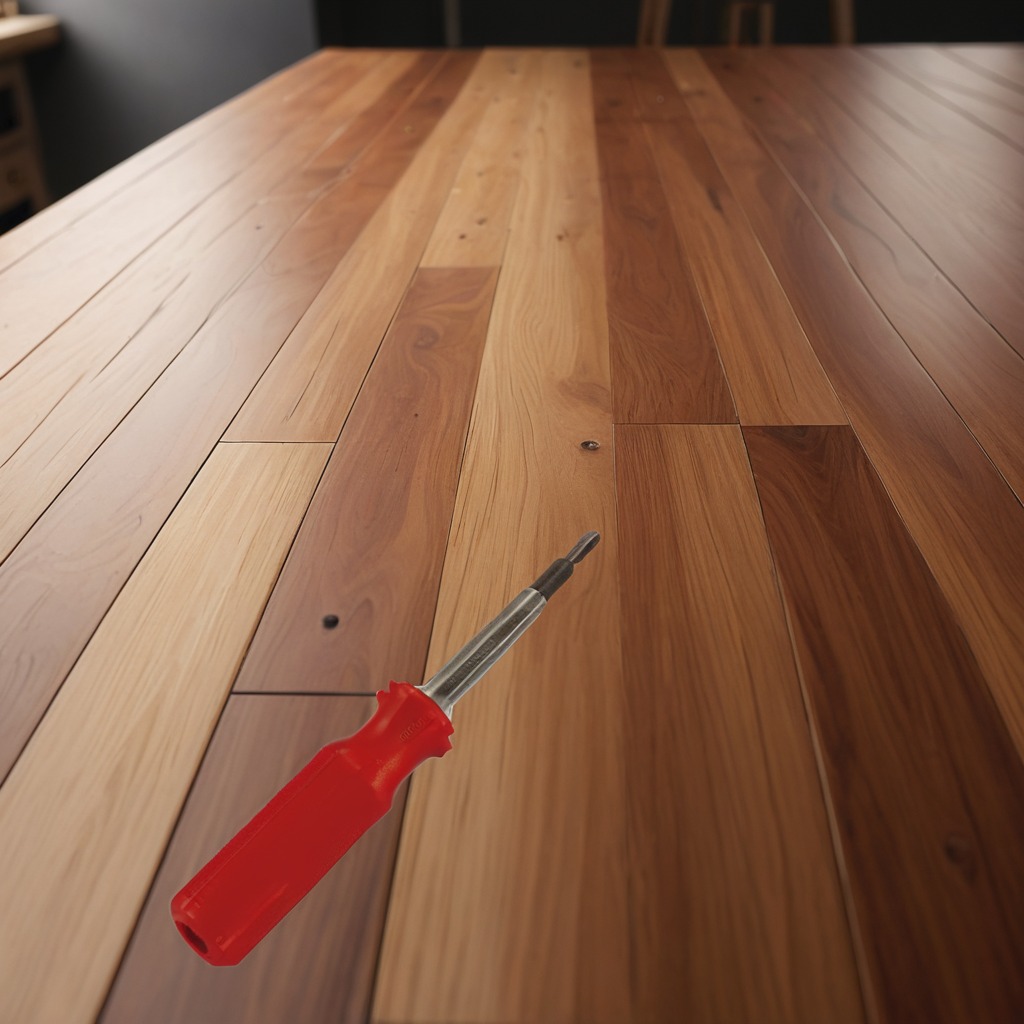
A screwdriver is lying on the wooden table.